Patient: sex F, age 56
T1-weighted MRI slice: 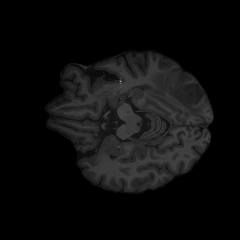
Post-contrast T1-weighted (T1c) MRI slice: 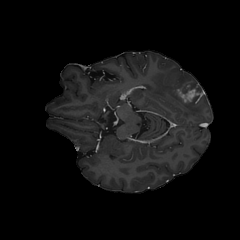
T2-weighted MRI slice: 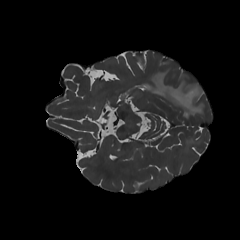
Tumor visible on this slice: yes
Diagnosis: Glioblastoma, IDH-wildtype
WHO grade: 4